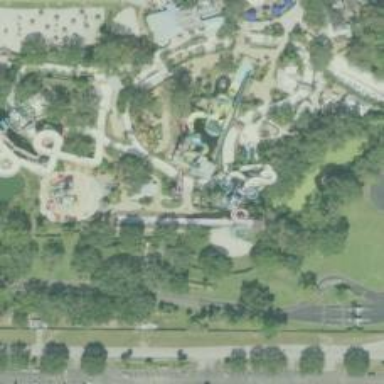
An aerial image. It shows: Water slide attraction.